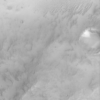
Label: not_dusty